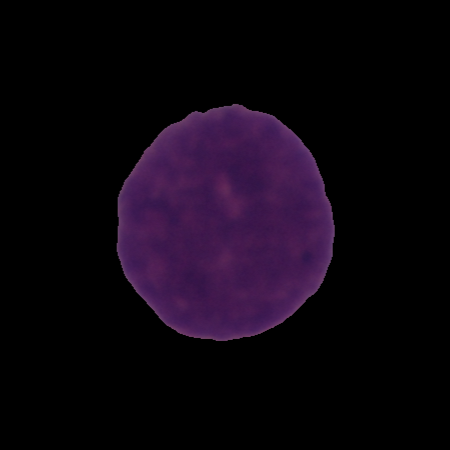
Label: cancer